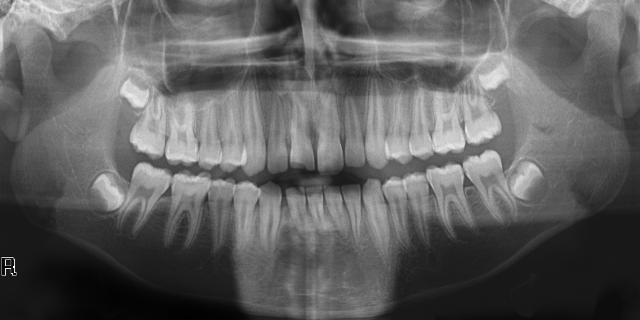
adult